Question: I am working on a winform application, where I have grid with column displaying certain length measurement units. I have defined a column as below.
'''
var unitColumn = new DataGridViewComboBoxColumn {
Name = "UnitColumn",
HeaderText = "UnitColumnHeader",
Width = 80,
DataSource = new[] { "nm", "mm", "mm" },
};
_calibGrid.Columns.Add(unitColumn);
'''
As you can see the second item in the combobox suppose to display 'mm', but it displays the 'm'. After I choose the item text in the cell displayed correctly. I am quite new to winform development, can any one suggest the fix/solution?

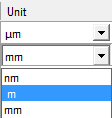
Answer: 'Try - Console.WriteLine("u");'